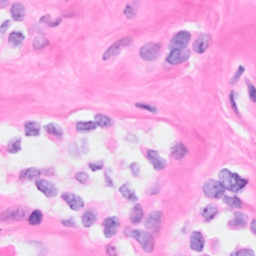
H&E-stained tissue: Breast